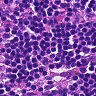
Metastatic tissue present: no